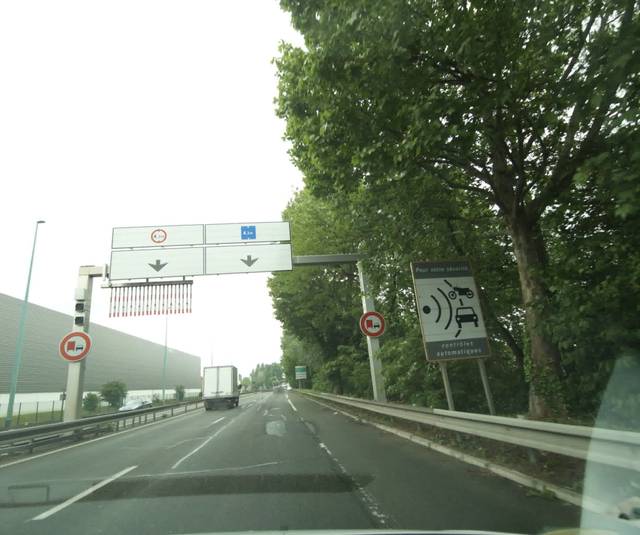
Region: France
Coordinates: 48.932, 2.237